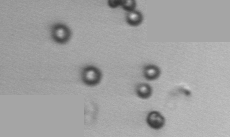
Label: Phaeocystis